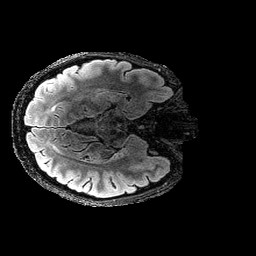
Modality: FLAIR
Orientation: axial
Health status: ill
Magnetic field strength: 3 T